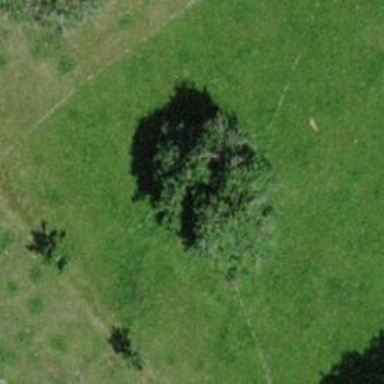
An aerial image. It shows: Broadleaved tree in natural setting.